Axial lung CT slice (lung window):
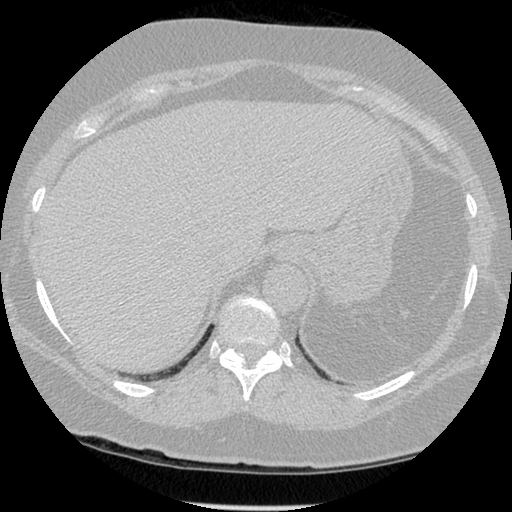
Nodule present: no